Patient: sex F, age 80
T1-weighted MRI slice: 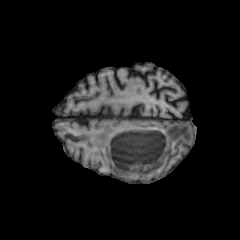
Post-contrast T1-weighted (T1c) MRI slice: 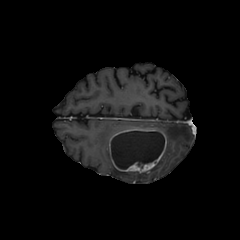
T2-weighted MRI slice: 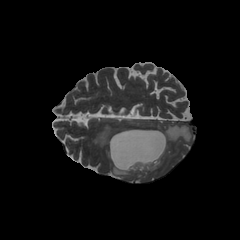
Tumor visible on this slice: yes
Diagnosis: Glioblastoma, IDH-wildtype
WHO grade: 4